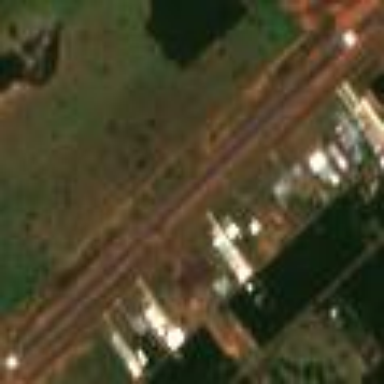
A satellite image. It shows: Asphalt runway at the airport.